Field crop: tomato
Growth stage: 2
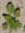
Species: solanum